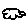
Label: cloud